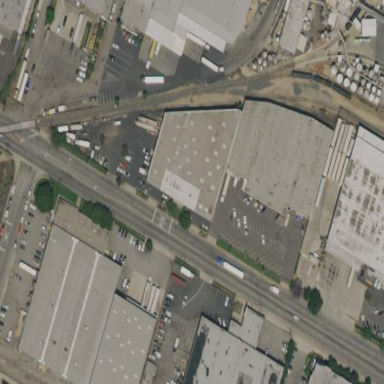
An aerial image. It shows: Warehouse.